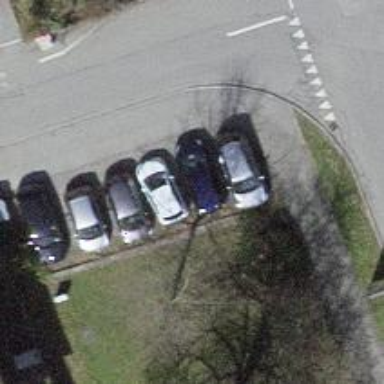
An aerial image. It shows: Street-side parking area.